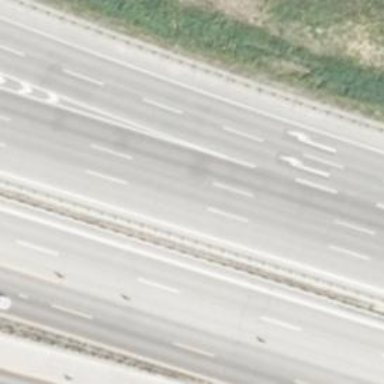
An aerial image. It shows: Asphalt motorway link.